Field crop: tomato
Growth stage: 1
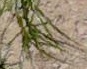
Species: cyperus